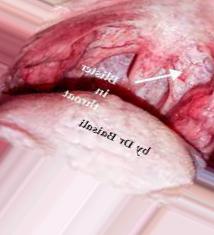
Condition: Mouth Ulcer